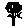
Label: tree